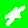
Digit: 4